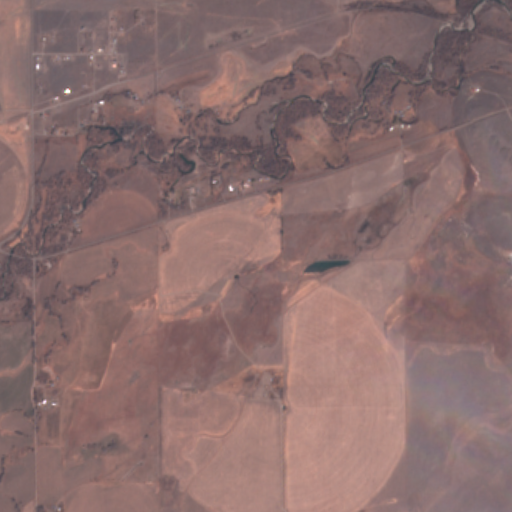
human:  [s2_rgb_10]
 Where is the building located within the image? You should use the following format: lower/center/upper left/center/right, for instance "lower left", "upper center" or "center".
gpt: The building is located in the upper left of the image.
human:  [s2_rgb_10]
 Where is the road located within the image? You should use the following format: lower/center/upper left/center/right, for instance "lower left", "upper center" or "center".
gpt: There is no road in the image.